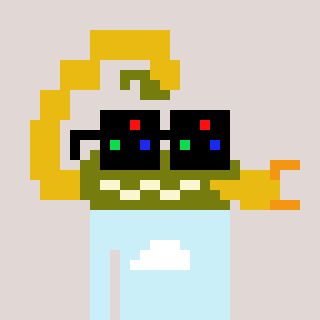
a pixel art character with square black sunglasses, a scorpion-shaped head and a cold-colored body on a warm background